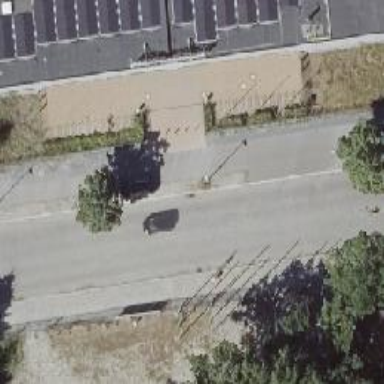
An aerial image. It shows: Street lamp.